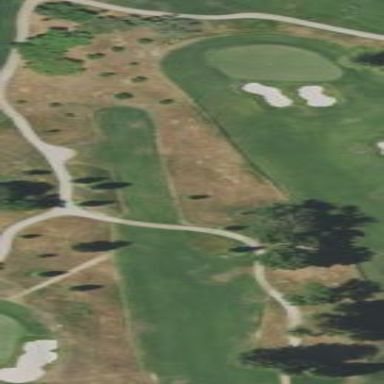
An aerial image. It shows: Golf rough area.